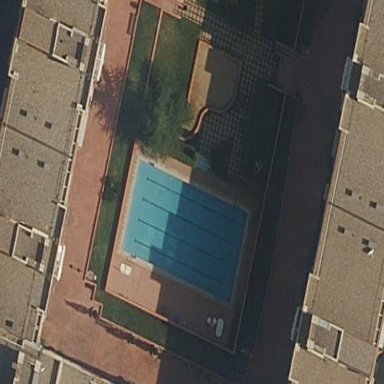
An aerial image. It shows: Swimming pool located in leisure land.